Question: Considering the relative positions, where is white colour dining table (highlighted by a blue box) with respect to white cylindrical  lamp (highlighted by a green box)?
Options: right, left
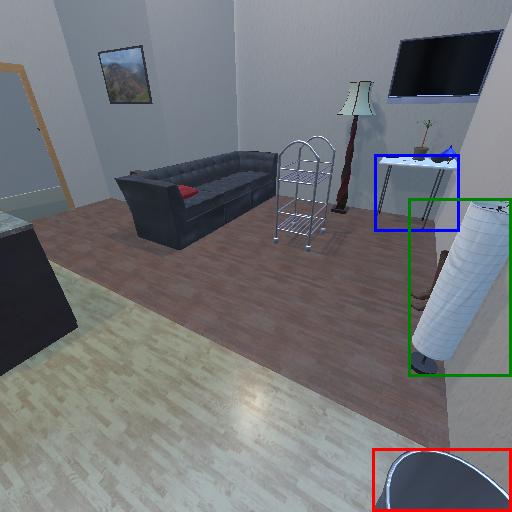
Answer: right